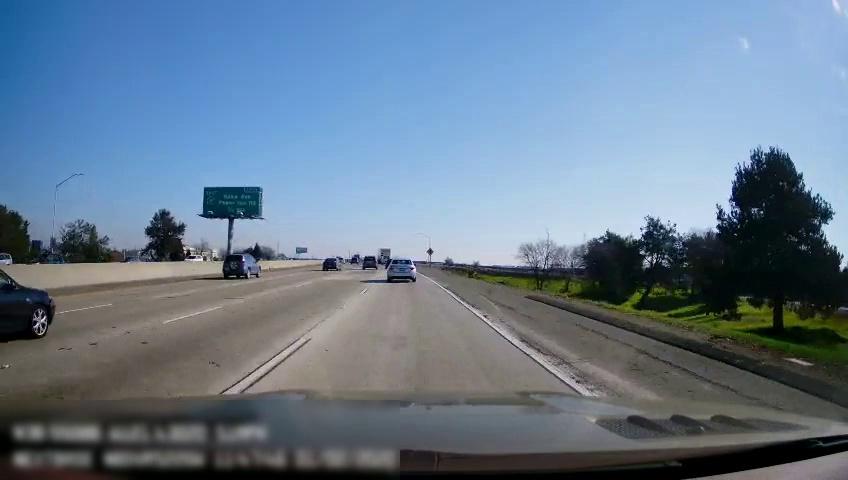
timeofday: Day
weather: Sunny
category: Drivable Space
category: Vehicles | SUV
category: Vehicles | Van
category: Vehicles | SUV
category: Vehicles | SUV
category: Vehicles | SUV
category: Vehicles | Car
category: Vehicles | SUV
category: Vehicles | Car
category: Vehicles | Truck
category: Lanes | Alternate Lane
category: Lanes | Alternate Lane
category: Lanes | Alternate Lane
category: Lanes | Current Lane
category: Traffic | Signs
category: Traffic | Signs